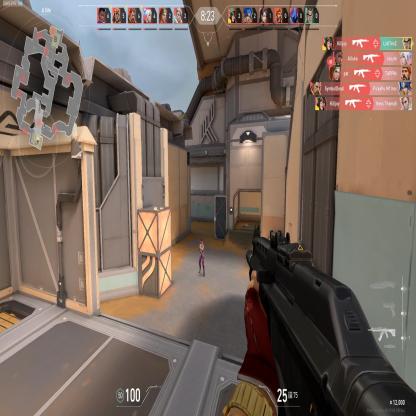
Label: enemy